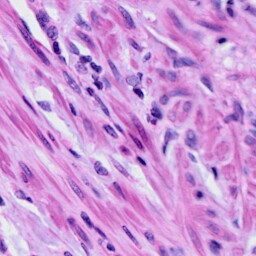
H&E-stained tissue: Cervix